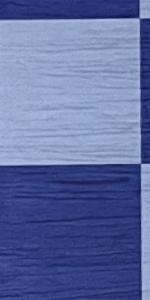
Label: Empty